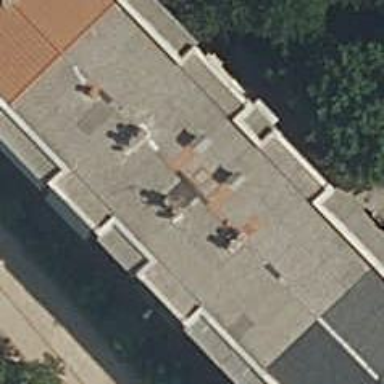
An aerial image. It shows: Hipped roof on apartment building.